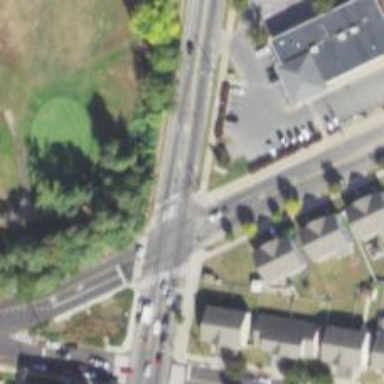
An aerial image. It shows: Marked crossing on footway.